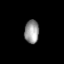
Tissue: skin
Cell type: Others
Senescence score: 0.2755
Nuclear area (px): 331
Mean DAPI intensity: 149.018